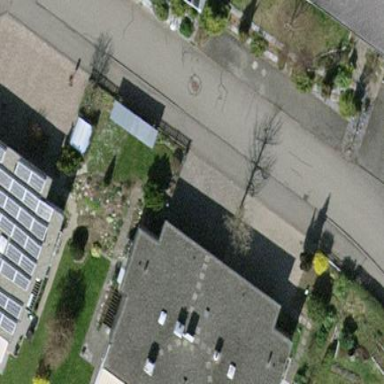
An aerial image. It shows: Terrace building.